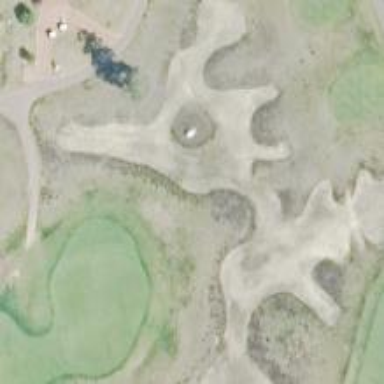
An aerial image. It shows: Sandy area is golf bunker.